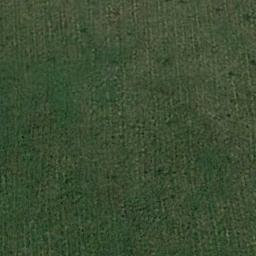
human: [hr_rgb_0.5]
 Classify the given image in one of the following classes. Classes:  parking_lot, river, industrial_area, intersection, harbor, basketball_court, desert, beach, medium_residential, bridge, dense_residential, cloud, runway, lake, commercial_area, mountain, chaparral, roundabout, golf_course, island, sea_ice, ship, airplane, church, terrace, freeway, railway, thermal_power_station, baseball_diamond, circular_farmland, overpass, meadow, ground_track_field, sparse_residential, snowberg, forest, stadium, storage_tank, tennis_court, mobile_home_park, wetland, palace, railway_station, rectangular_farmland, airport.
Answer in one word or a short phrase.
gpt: meadow